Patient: sex F, age 61
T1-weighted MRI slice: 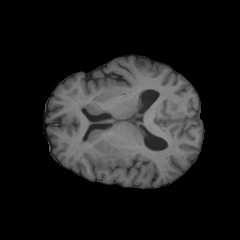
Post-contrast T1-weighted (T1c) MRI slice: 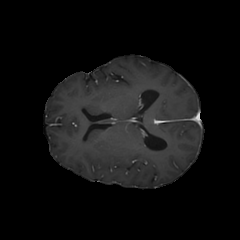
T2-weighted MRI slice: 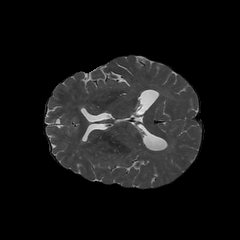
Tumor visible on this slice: no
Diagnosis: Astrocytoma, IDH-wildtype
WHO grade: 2